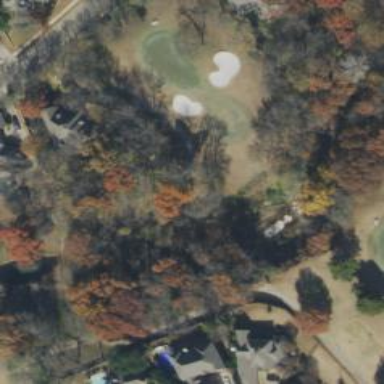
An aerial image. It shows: Golf cartpath that is also road path.